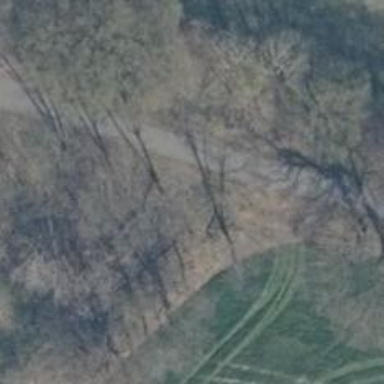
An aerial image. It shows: Row of trees in natural setting.